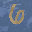
Label: 6